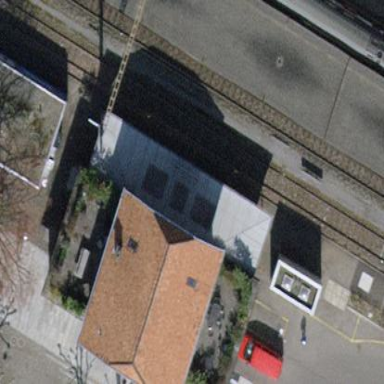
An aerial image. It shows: Part of building with distinctive half-hipped roof colored brown.